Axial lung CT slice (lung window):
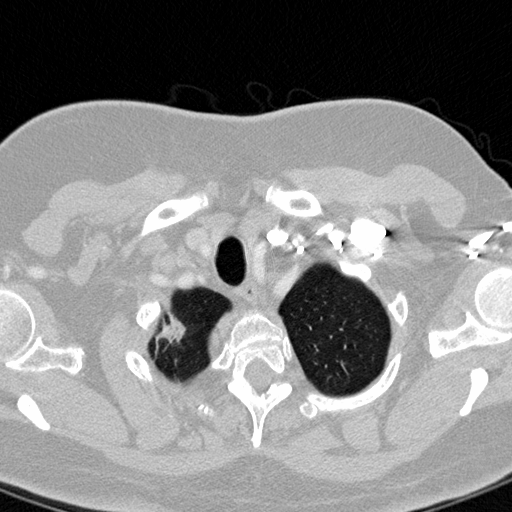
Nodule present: no